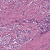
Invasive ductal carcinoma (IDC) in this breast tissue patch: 1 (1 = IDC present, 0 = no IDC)